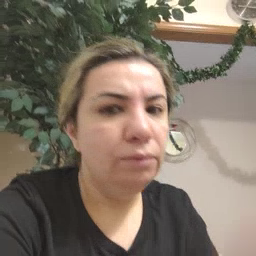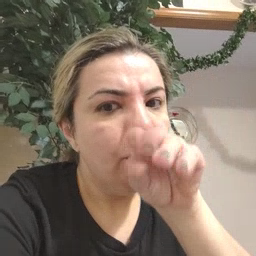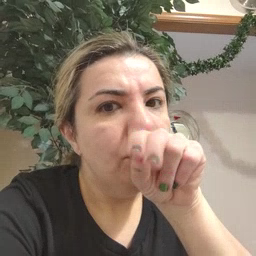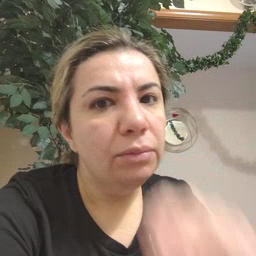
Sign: duck